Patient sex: F
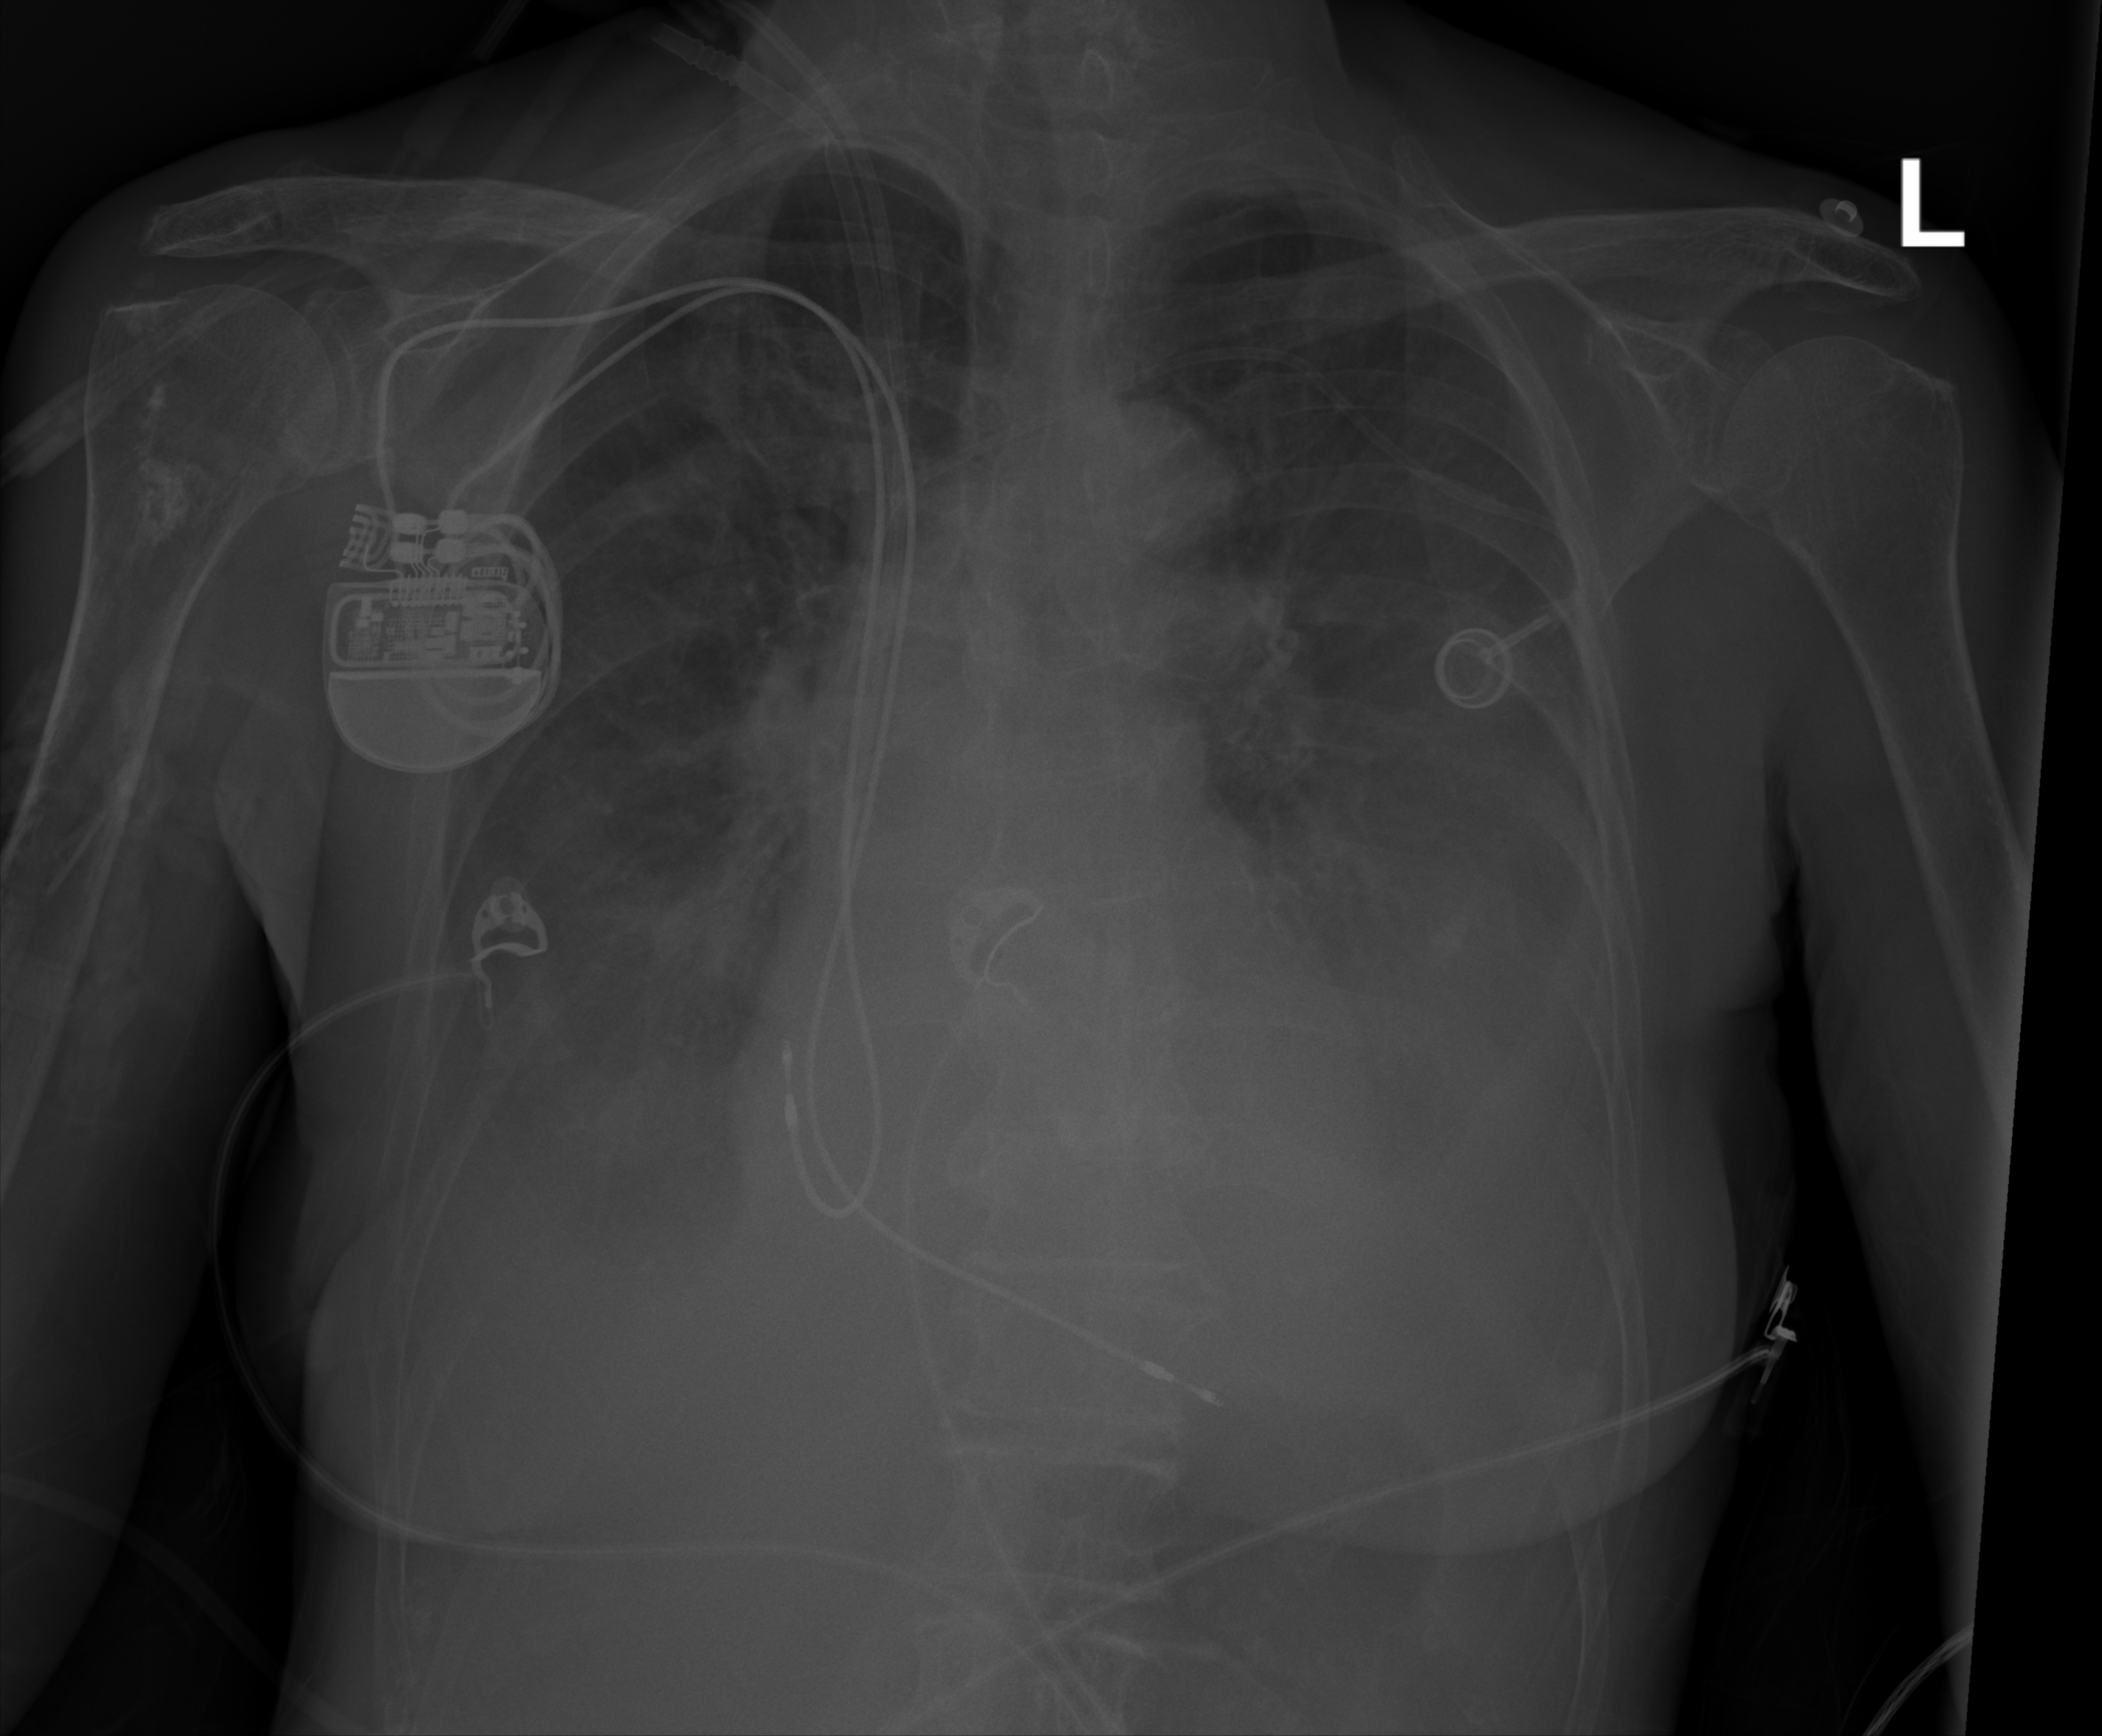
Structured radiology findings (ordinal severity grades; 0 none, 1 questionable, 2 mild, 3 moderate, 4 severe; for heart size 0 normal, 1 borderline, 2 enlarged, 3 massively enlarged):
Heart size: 0
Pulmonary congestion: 2
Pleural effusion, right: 2
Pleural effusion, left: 3
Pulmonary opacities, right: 2
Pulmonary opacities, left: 0
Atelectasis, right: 2
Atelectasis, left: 3